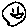
Label: smiley face